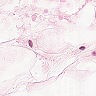
Metastatic tissue present: no